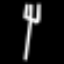
Label: fork